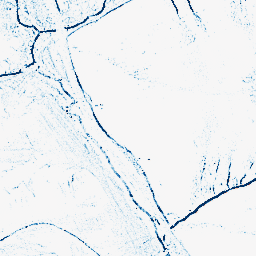
Category: morphological
Decomposition family: morphological_square
Decomposition parameters: operation: closing
size: 3
Upsampling method: regularized
Upsampling parameters: scale: 2
lambda_reg: 0.001
Upsampling scale: 2